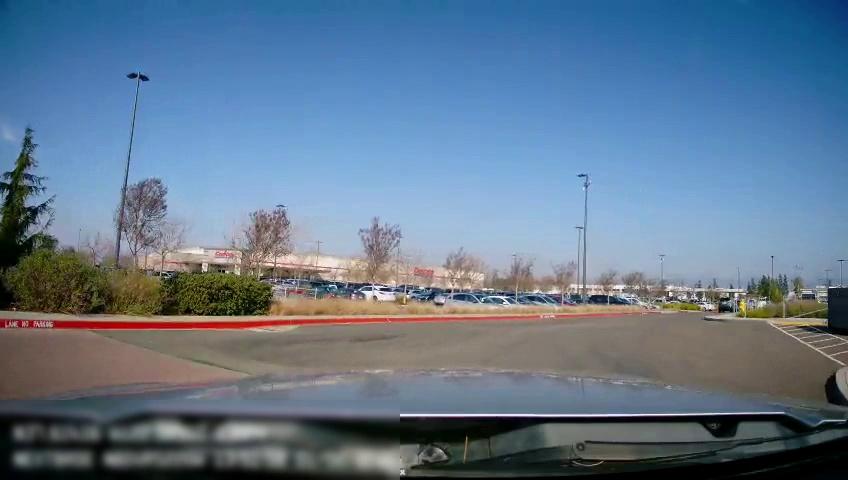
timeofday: Day
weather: Sunny
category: Drivable Space
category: Vehicles | Truck
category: Vehicles | SUV